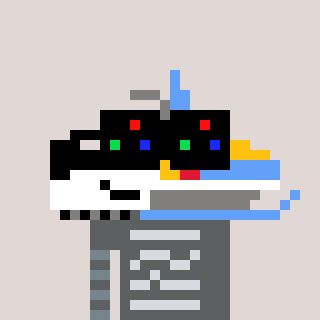
a pixel art character with square black sunglasses, a snowmobile-shaped head and a rust-colored body on a warm background